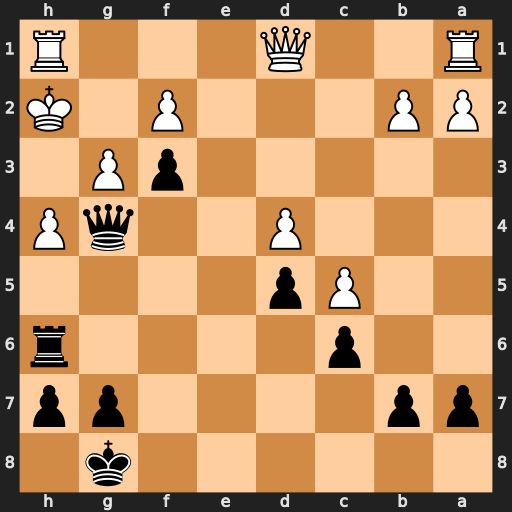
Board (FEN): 6k1/pp4pp/2p4r/2Pp4/3P2qP/5pP1/PP3P1K/R2Q3R
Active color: b
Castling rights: -
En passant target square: -
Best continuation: Rxh4+ Kg1 Rxh1+ Kxh1 Qh3+ Kg1 Qg2#